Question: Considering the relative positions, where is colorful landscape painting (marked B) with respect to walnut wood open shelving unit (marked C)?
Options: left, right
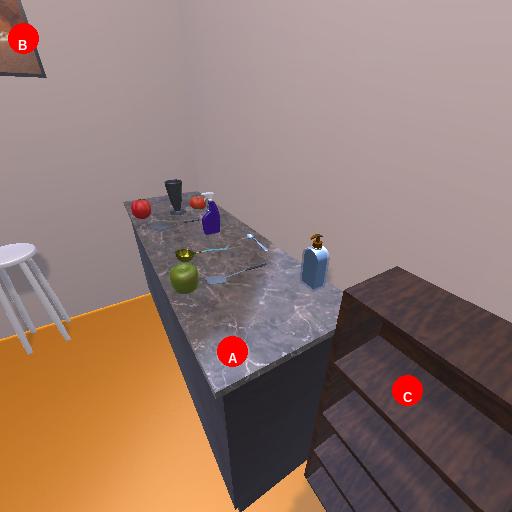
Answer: left